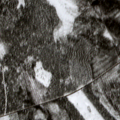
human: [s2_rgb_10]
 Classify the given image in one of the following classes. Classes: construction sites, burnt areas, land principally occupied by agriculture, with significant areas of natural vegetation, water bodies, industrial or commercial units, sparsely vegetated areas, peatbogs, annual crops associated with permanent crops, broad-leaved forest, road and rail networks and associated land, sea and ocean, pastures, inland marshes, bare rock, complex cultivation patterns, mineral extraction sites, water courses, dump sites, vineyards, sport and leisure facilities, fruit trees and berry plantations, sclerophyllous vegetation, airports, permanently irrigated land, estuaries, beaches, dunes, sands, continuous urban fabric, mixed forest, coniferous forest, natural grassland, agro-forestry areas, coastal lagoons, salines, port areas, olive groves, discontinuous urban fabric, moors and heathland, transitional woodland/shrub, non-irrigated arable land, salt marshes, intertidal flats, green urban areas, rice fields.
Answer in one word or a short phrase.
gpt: coniferous forest, mixed forest